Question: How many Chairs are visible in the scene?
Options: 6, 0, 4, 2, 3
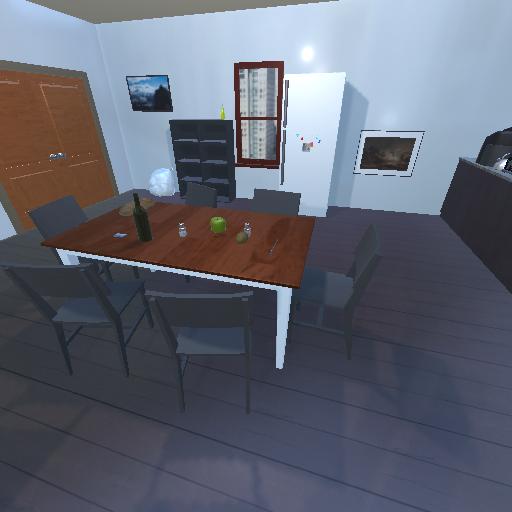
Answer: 6